Question: I'm not sure whats going on here it's all offset :/
<URL>

'''
<div class="row">
<div class="col-md-6">
<input type="text" class="form-control" placeholder="In Game Name">
</div>
<div class="col-md-6">
<input type="text" class="form-control" placeholder="How long have you been playing Minecraft">
</div>
<div class="row">
<div class="col-md-6">
<input type="text" class="form-control" placeholder="In Game Name">
</div>
<div class="col-md-6">
<input type="text" class="form-control" placeholder="How long have you been playing Minecraft">
</div>
</div>
</div>
'''
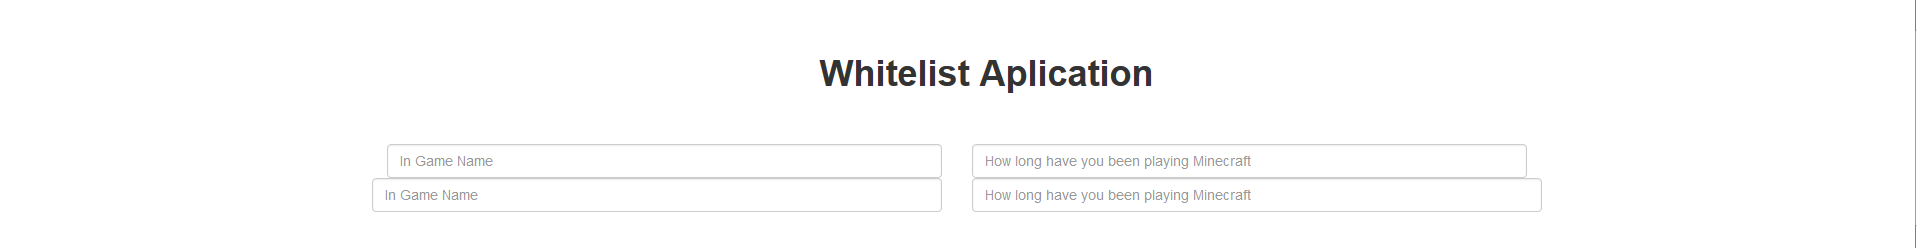
Answer: Give this a try:
<URL>
'''
<div class="container-fluid"> <!-- OR <div class="container"> -->
<div class="row">
<div class="col-md-6">
<input type="text" class="form-control" placeholder="In Game Name"/>
</div>
<div class="col-md-6">
<input type="text" class="form-control" placeholder="How long have you been playing Minecraft"/>
</div>
</div>
<div class="row">
<div class="col-md-6">
<input type="text" class="form-control" placeholder="In Game Name"/>
</div>
<div class="col-md-6">
<input type="text" class="form-control" placeholder="How long have you been playing Minecraft"/>
</div>
</div>
</div>
'''
To be perfectly honest, I'm not sure what's causing that weird layout, but putting this form inside a container seems to alleviate this issue.
Hope this helps!